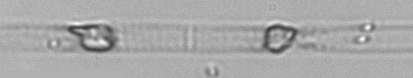
Label: Dactyliosolen_blavyanus